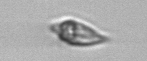
Label: Oxytoxum